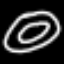
Label: donut